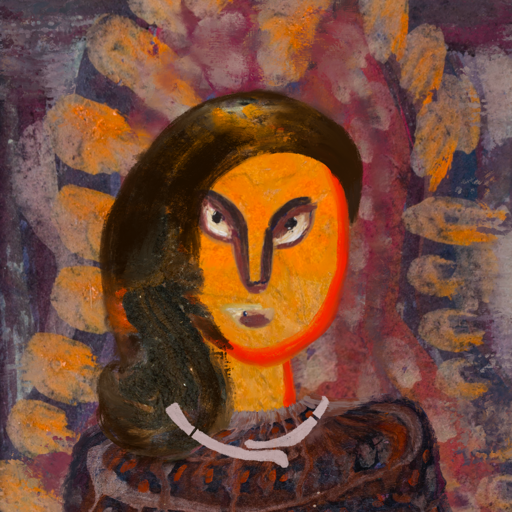
Background: Doll, Head And Neck Front: Sisters, Face Front: After_Raid, Bust: Hypocrite, Hair Front: Gypsy_Queen, Head Accessory: Blank, Second Necklace: Blank, Necklace: Hypocrite_2, Baby: Blank